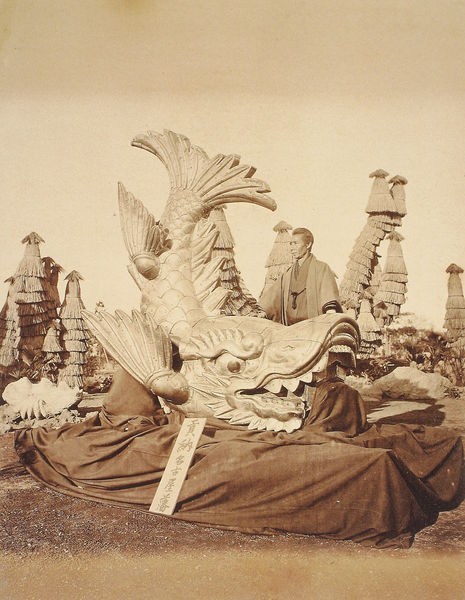
Titel: Shachihoko (fish ornament from Nagoya Castle) at exposition
Künstler: Kuichi Uchida
Institution: Tokyo, Museum of the Imperial Collection (Sanumaru Shozokan)
Schlagwörter: flügel, himmel, mann, schatten, braun, grau, hell, stroh, tuch, fest, mensch, stein, steine, boden, figur, schuppen, delphin, skulptur, statue, schwanz, japan, schrift, abstrakt, figuren, tafel, plastik, japanisch, foto, fotografie, türme, asien, schwarzweiß, schirme, bast, ausstellung, china, fisch, zähne, maul, tempel, wal, komisch, drache, historisch, flossen, kiemen, kimono, japaner, wahl, drachenfest, bast#, schreibzeichen